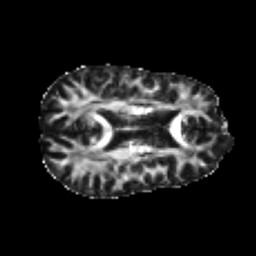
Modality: FA
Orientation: axial
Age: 24
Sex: male
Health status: healthy
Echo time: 0.074 s